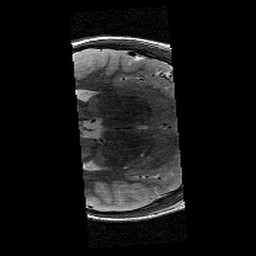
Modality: T2w
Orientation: axial
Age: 13
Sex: male
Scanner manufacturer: siemens
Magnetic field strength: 3 T
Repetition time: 8.46 s
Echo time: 0.067 s